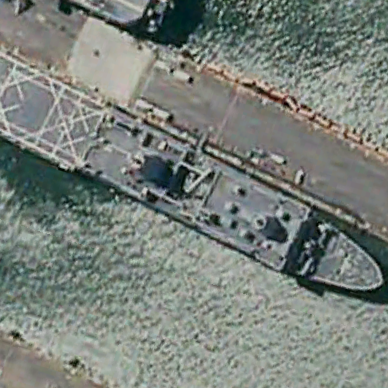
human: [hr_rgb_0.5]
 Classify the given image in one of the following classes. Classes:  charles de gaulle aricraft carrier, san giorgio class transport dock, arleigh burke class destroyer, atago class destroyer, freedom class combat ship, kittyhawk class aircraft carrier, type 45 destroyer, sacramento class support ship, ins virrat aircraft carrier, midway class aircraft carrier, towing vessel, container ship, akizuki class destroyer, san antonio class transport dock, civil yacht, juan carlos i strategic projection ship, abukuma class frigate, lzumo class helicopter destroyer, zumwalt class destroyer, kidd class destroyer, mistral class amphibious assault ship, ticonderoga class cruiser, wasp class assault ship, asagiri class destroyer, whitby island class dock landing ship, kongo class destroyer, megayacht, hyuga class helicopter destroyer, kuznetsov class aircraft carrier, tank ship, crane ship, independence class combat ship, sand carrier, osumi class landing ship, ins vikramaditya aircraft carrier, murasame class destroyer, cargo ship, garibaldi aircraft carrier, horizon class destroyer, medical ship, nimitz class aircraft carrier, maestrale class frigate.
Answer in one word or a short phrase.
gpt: San Antonio class transport dock